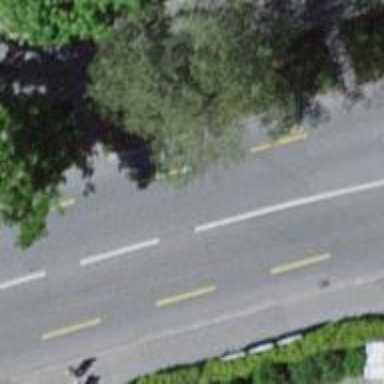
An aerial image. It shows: Marked road crossing with pedestrian island.